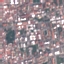
Land use / land cover class: Residential